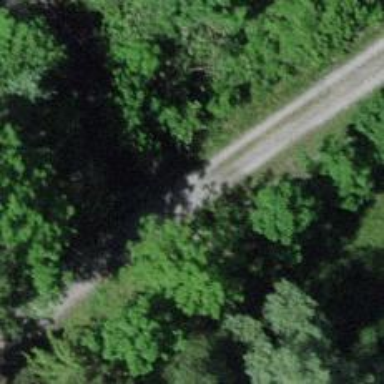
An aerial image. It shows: Muddy track with grade3 tracktype.